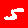
Digit: 5